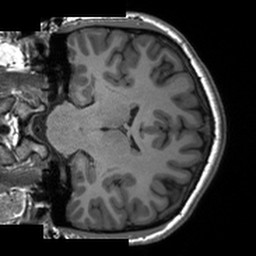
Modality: T1w
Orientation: coronal
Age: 25
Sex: male
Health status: healthy
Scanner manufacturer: siemens
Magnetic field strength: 3 T
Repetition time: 2 s
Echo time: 0.00203 s